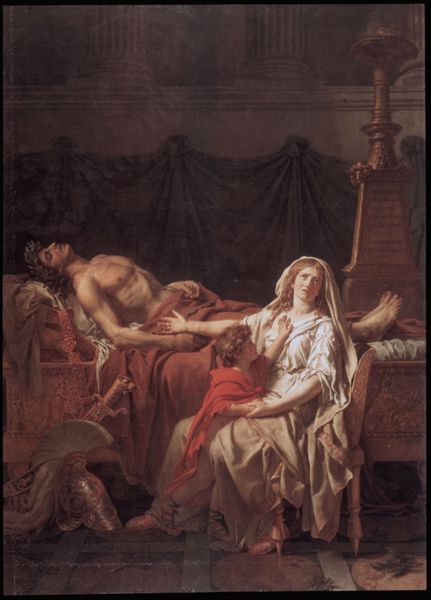
Titel: Trauer der Andromache
Künstler: Jacques-Louis David
Institution: Paris, Musée du Louvre
Schlagwörter: gemälde, hand, held, kampf, kämpfer, mann, nackt, umhang, weiß, grün, sitzen, braun, frau, kleid, raum, stuhl, säule, säulen, zimmer, ölbild, gürtel, rot, tuch, falten, tod, tot, trauer, bild, vorhang, gewand, gold, tücher, familie, kind, mutter, liegen, kaiser, weib, kopftuch, bett, kammer, laken, scheide, antike, krank, weinen, schwert, waffen, soldat, helm, mosaik, lorbeer, lorbeerkranz, mythologie, verziert, sterben, sage, krieger, verwundet, trauern, klagen, verwundung, sterbebett, leidend, federbuschen, kinf, loorbeerkranz